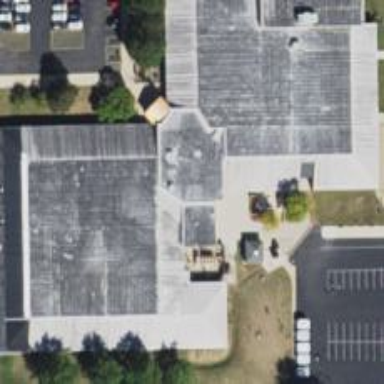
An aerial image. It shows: Grey-roofed school building.